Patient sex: F
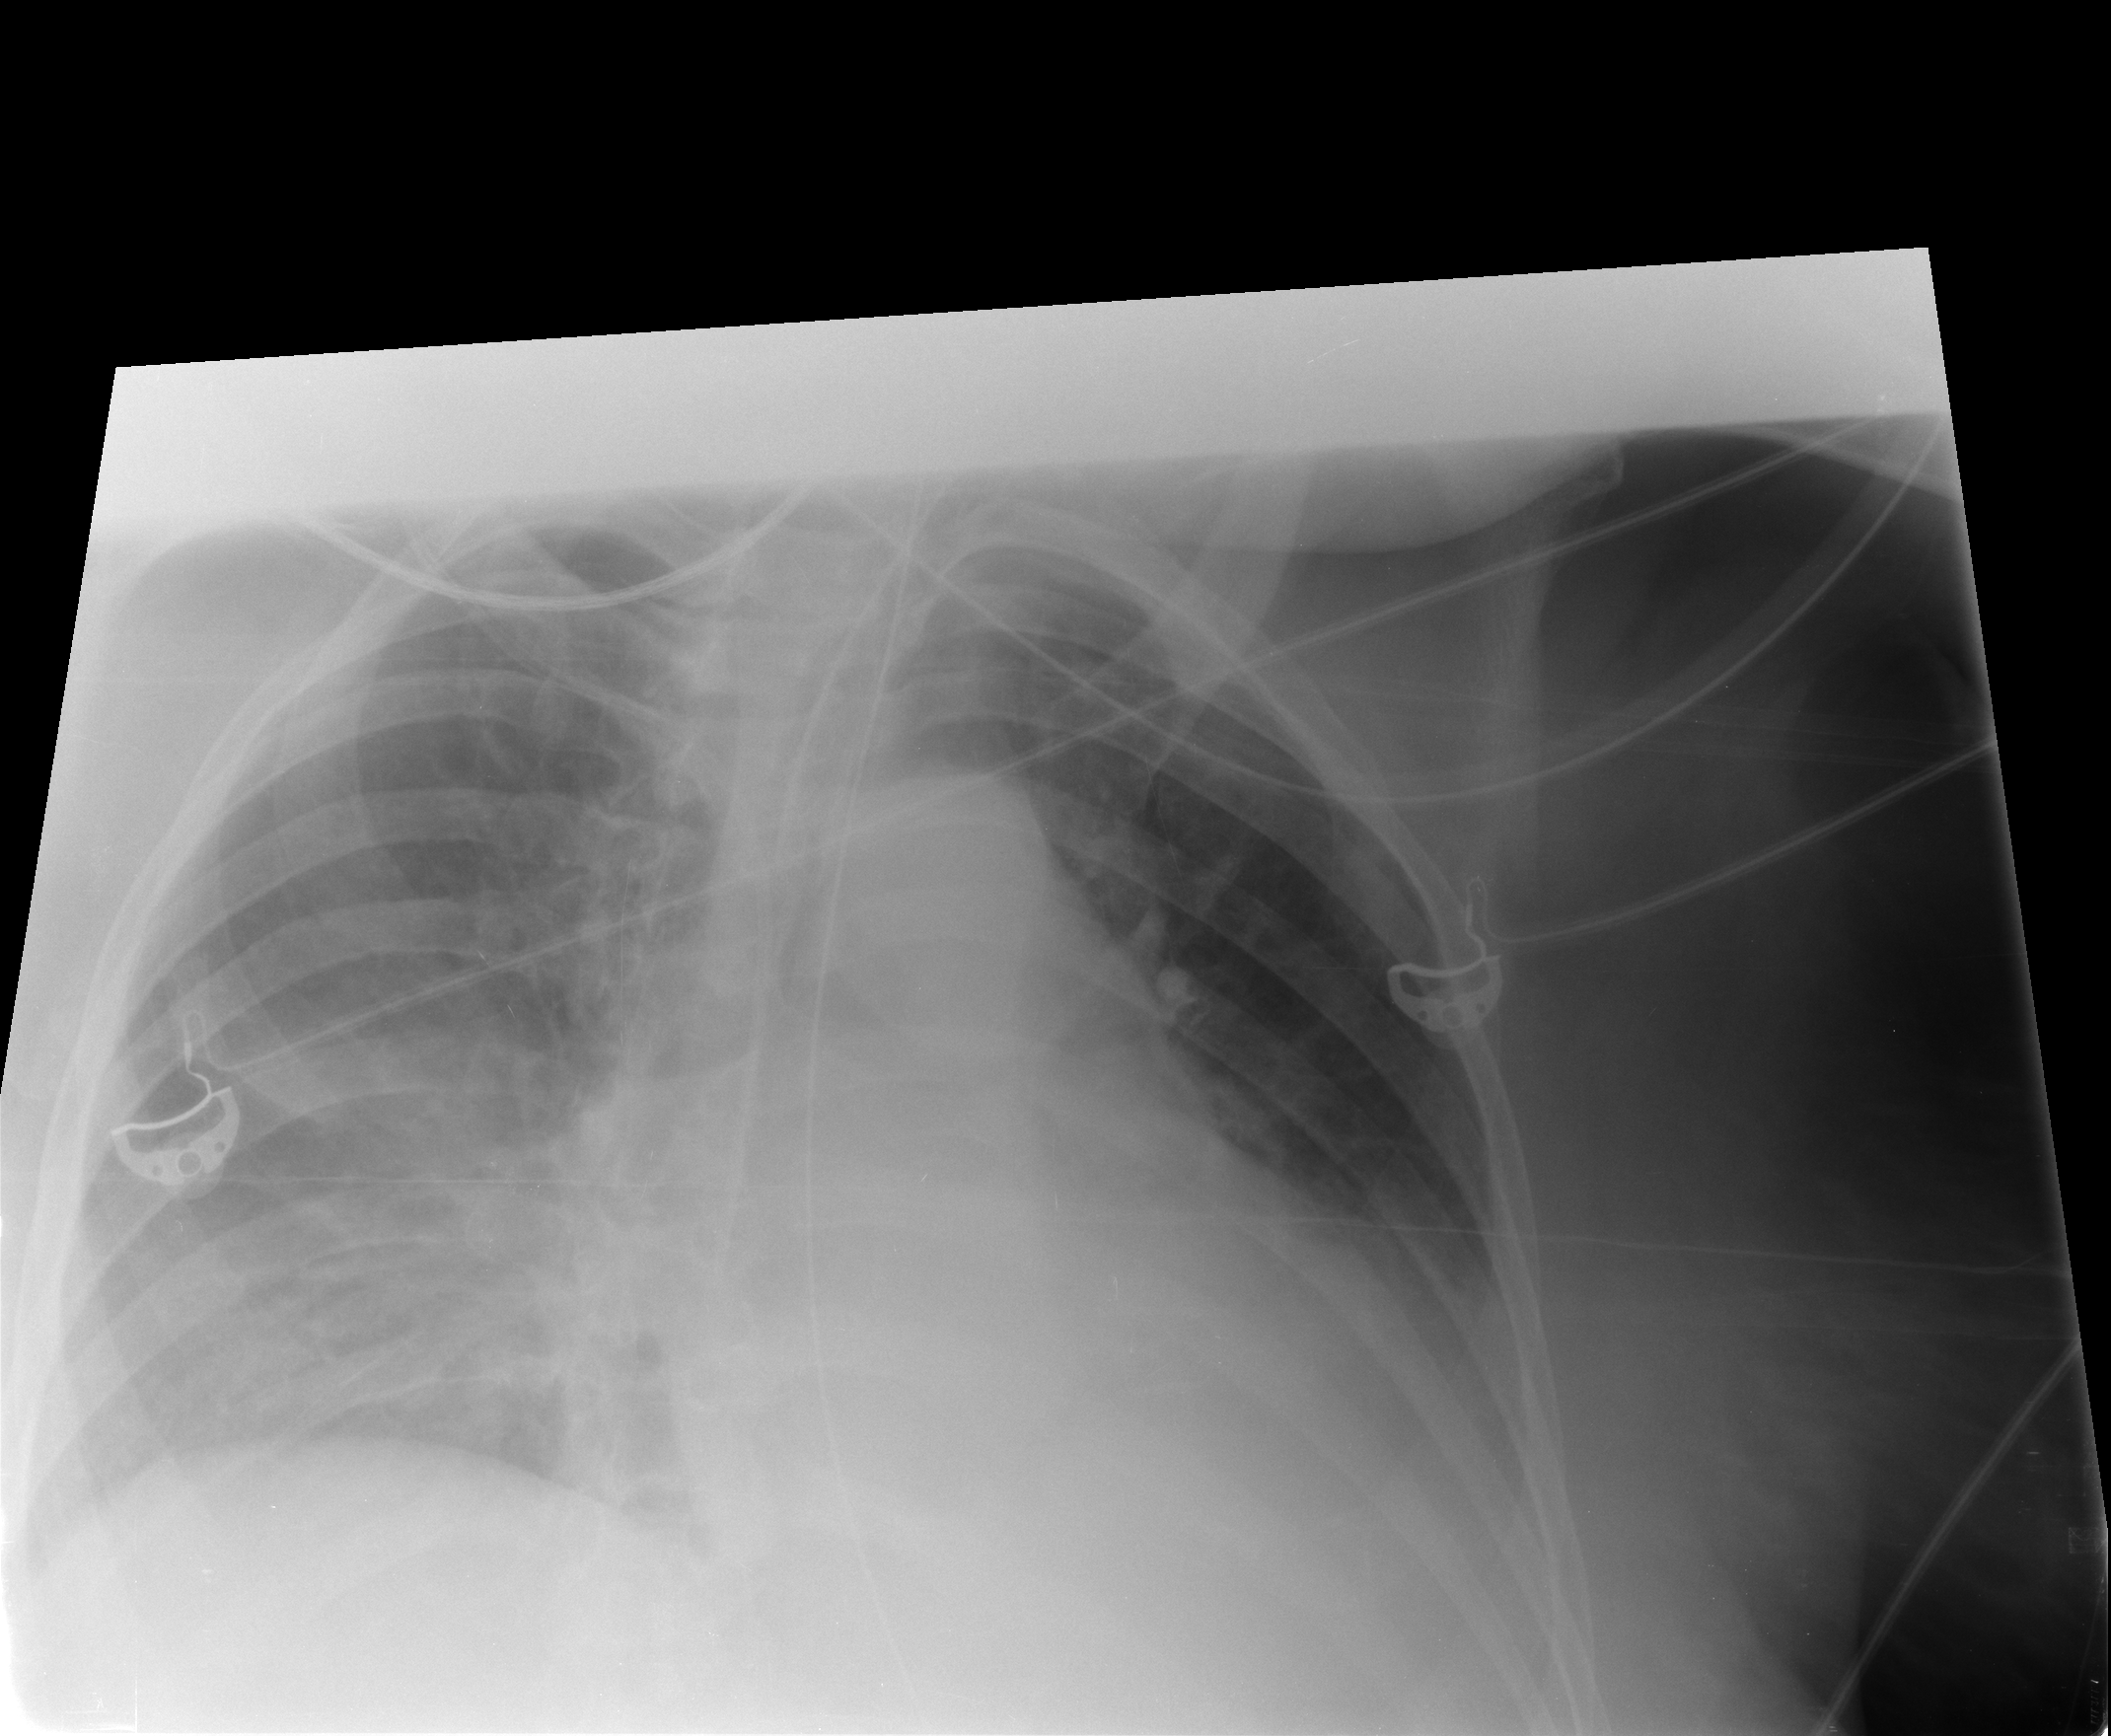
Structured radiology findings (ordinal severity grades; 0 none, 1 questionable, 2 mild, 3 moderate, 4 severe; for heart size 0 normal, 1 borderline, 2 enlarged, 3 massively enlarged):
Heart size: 1
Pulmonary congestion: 0
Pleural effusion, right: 1
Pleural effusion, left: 2
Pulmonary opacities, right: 3
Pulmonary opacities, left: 0
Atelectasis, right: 2
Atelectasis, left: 2